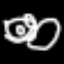
Label: frog